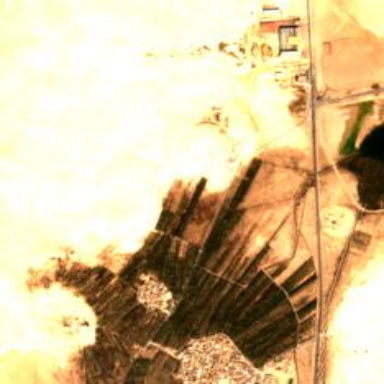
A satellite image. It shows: Beautiful orchard with date palms trees.